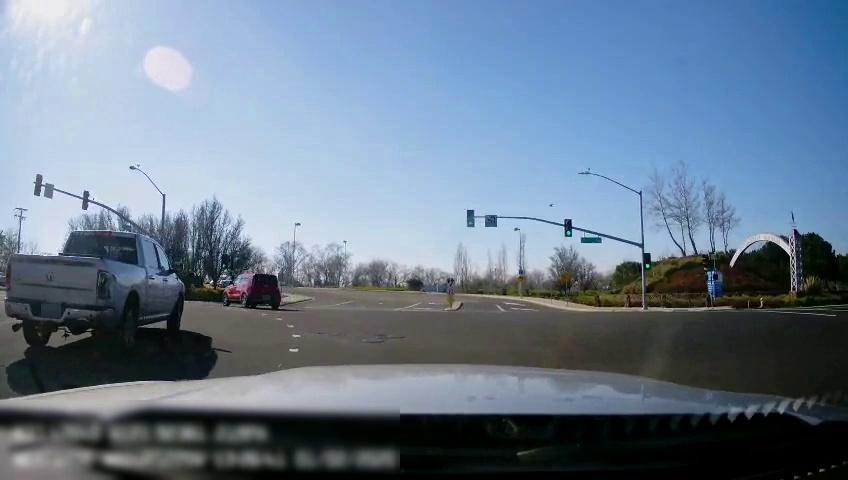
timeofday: Day
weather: Sunny
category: Drivable Space
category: Vehicles | Car
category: Vehicles | Car
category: Vehicles | SUV
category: Vehicles | Car
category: Vehicles | Truck
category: Lanes | Current Lane
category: Lanes | Opposite Lane
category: Lanes | Opposite Lane
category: Lanes | Opposite Lane
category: Lanes | Opposite Lane
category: Traffic | Signs
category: Traffic | Lights
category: Traffic | Lights
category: Traffic | Signs
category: Traffic | Lights
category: Traffic | Signs
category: Traffic | Lights
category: Traffic | Signs
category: Traffic | Lights
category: Traffic | Lights
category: Traffic | Lights
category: Traffic | Lights
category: Traffic | Signs